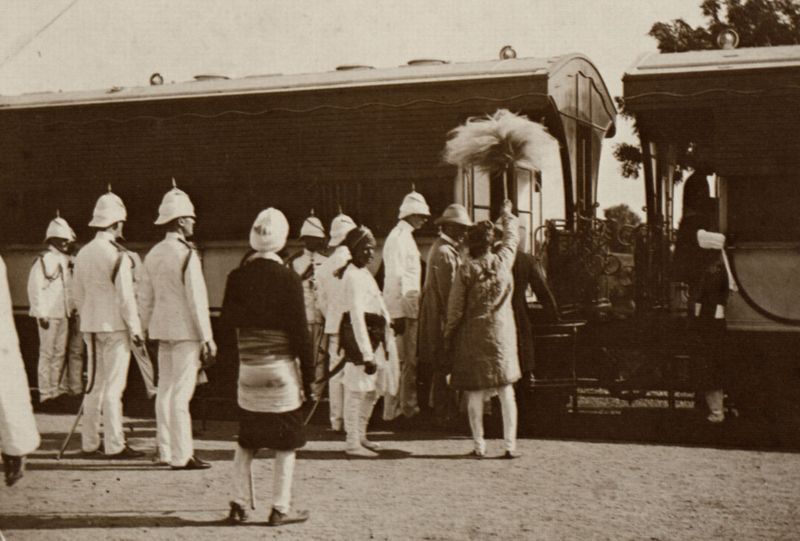
Titel: Offizieller britischer Personenzug
Künstler: Raja Lala Deen Dayal
Schlagwörter: baum, gruppe, himmel, mann, schatten, weiß, bäume, menschen, sand, braun, fenster, frau, hüte, jahrhundertwende, licht, männer, schwarz, dach, schirm, sonnenschirm, anzüge, kappen, mützen, diener, federn, horizont, gitter, sonne, boden, personen, england, federbusch, rückenansicht, süden, schuhe, hosen, mittag, afrika, zug, abfahrt, soldaten, palme, wedel, fecher, foto, fotografie, photographie, eisen, orient, schwarz weiss, halt, militär, schwert, säbel, uniform, uniformen, soldat, bahnhof, engländer, degen, helm, hauben, armee, photo, helme, schwarzer, reise, dornen, priester, eisenbahn, lok, lokomotive, garde, bahnsteig, gleise, abreise, empire, indien, turban, spalier, preussen, kolonialismus, kolonie, station, geleit, schnabelschuhe, waggon, wagon, puschel, nordafrika, gesandschaft, waggons, indisch, inder, tropen, verabschiedung, abteil, güterzug, kolonialzeit, tropenhelm, tropenhelme, einsteigen, püschel, 1900, spitzhelme, wedell, yug